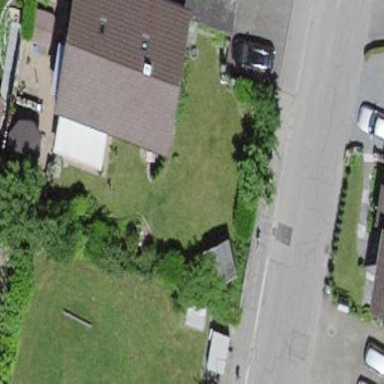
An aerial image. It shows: Detached building.